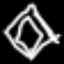
Label: diamond